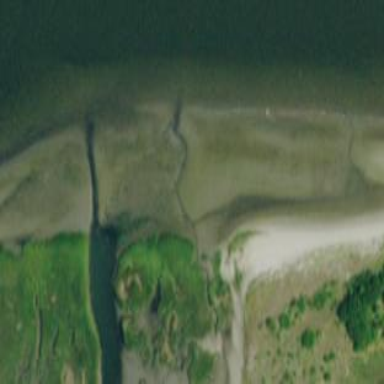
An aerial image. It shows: Tidal wetland featuring tidal flat landscape.